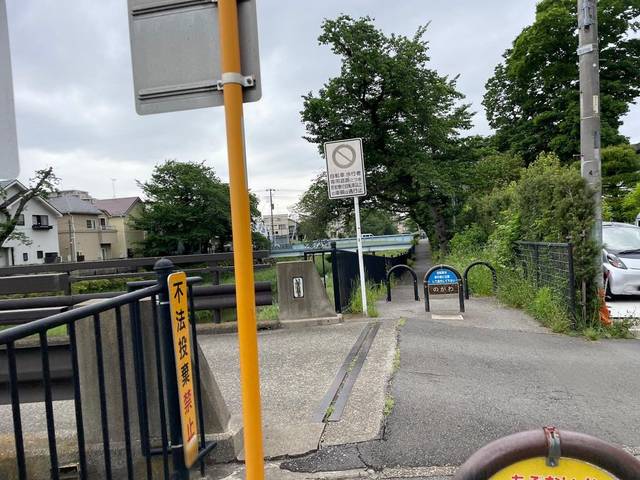
Region: Japan
Coordinates: 35.659, 139.553